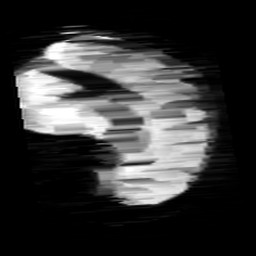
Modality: minIP
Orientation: sagittal
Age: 13
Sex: female
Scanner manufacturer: siemens
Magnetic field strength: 3 T
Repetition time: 0.027 s
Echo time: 0.02 s